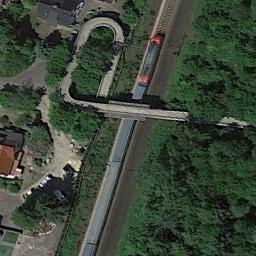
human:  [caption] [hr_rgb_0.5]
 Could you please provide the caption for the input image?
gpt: These railways have a grove of trees on one side of the railways and an overpass is over the tracks .

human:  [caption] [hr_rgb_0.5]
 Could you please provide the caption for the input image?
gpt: The railway is next to some trees and grass .

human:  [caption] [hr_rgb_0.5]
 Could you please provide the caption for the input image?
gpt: There is a row of grey buildings on one side of the railway .

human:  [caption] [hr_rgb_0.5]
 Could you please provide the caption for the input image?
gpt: Lots of trees are beside the trees .

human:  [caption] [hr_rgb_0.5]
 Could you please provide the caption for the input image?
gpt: There are many green trees beside the railway .